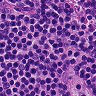
Metastatic tissue present: no